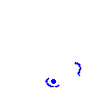
Particle: electron